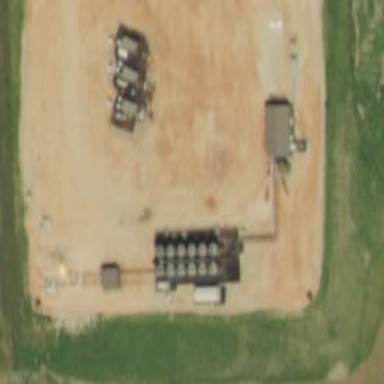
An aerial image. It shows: Storage tank that is man-made.